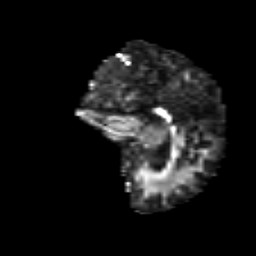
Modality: FA
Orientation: sagittal
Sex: female
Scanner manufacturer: siemens
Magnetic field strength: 3 T
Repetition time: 5 s
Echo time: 0.071 s